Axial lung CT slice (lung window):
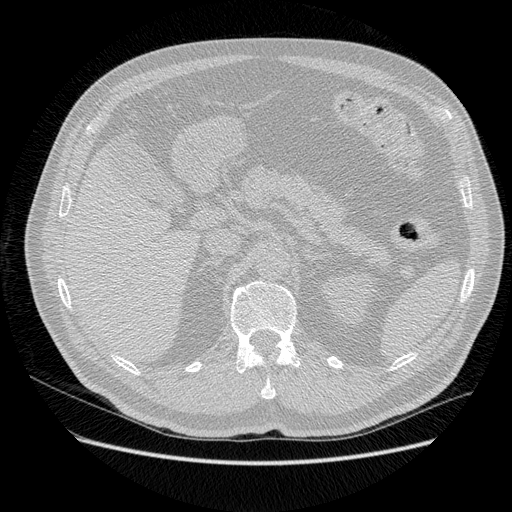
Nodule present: no